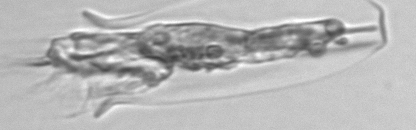
Label: Tintinnina